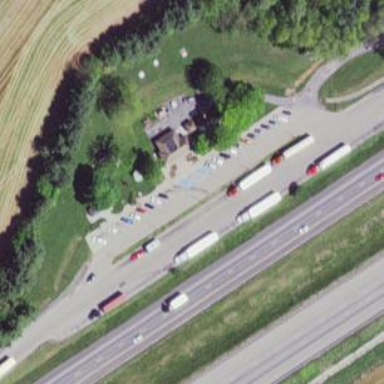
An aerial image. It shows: Rest area on the road.